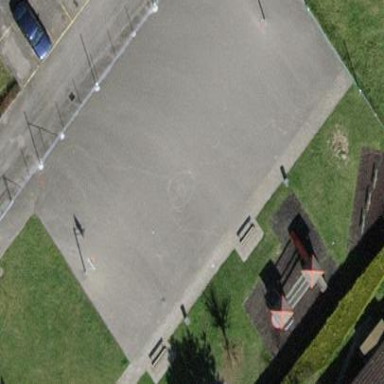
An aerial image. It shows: Basketball court located in leisure land pitch.